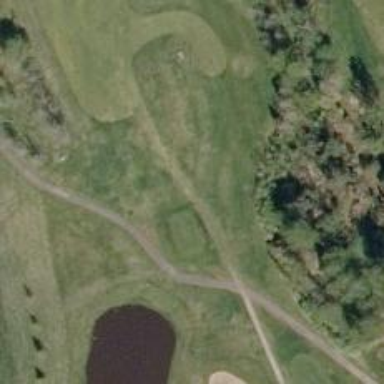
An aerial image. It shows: Pathway for golfing.